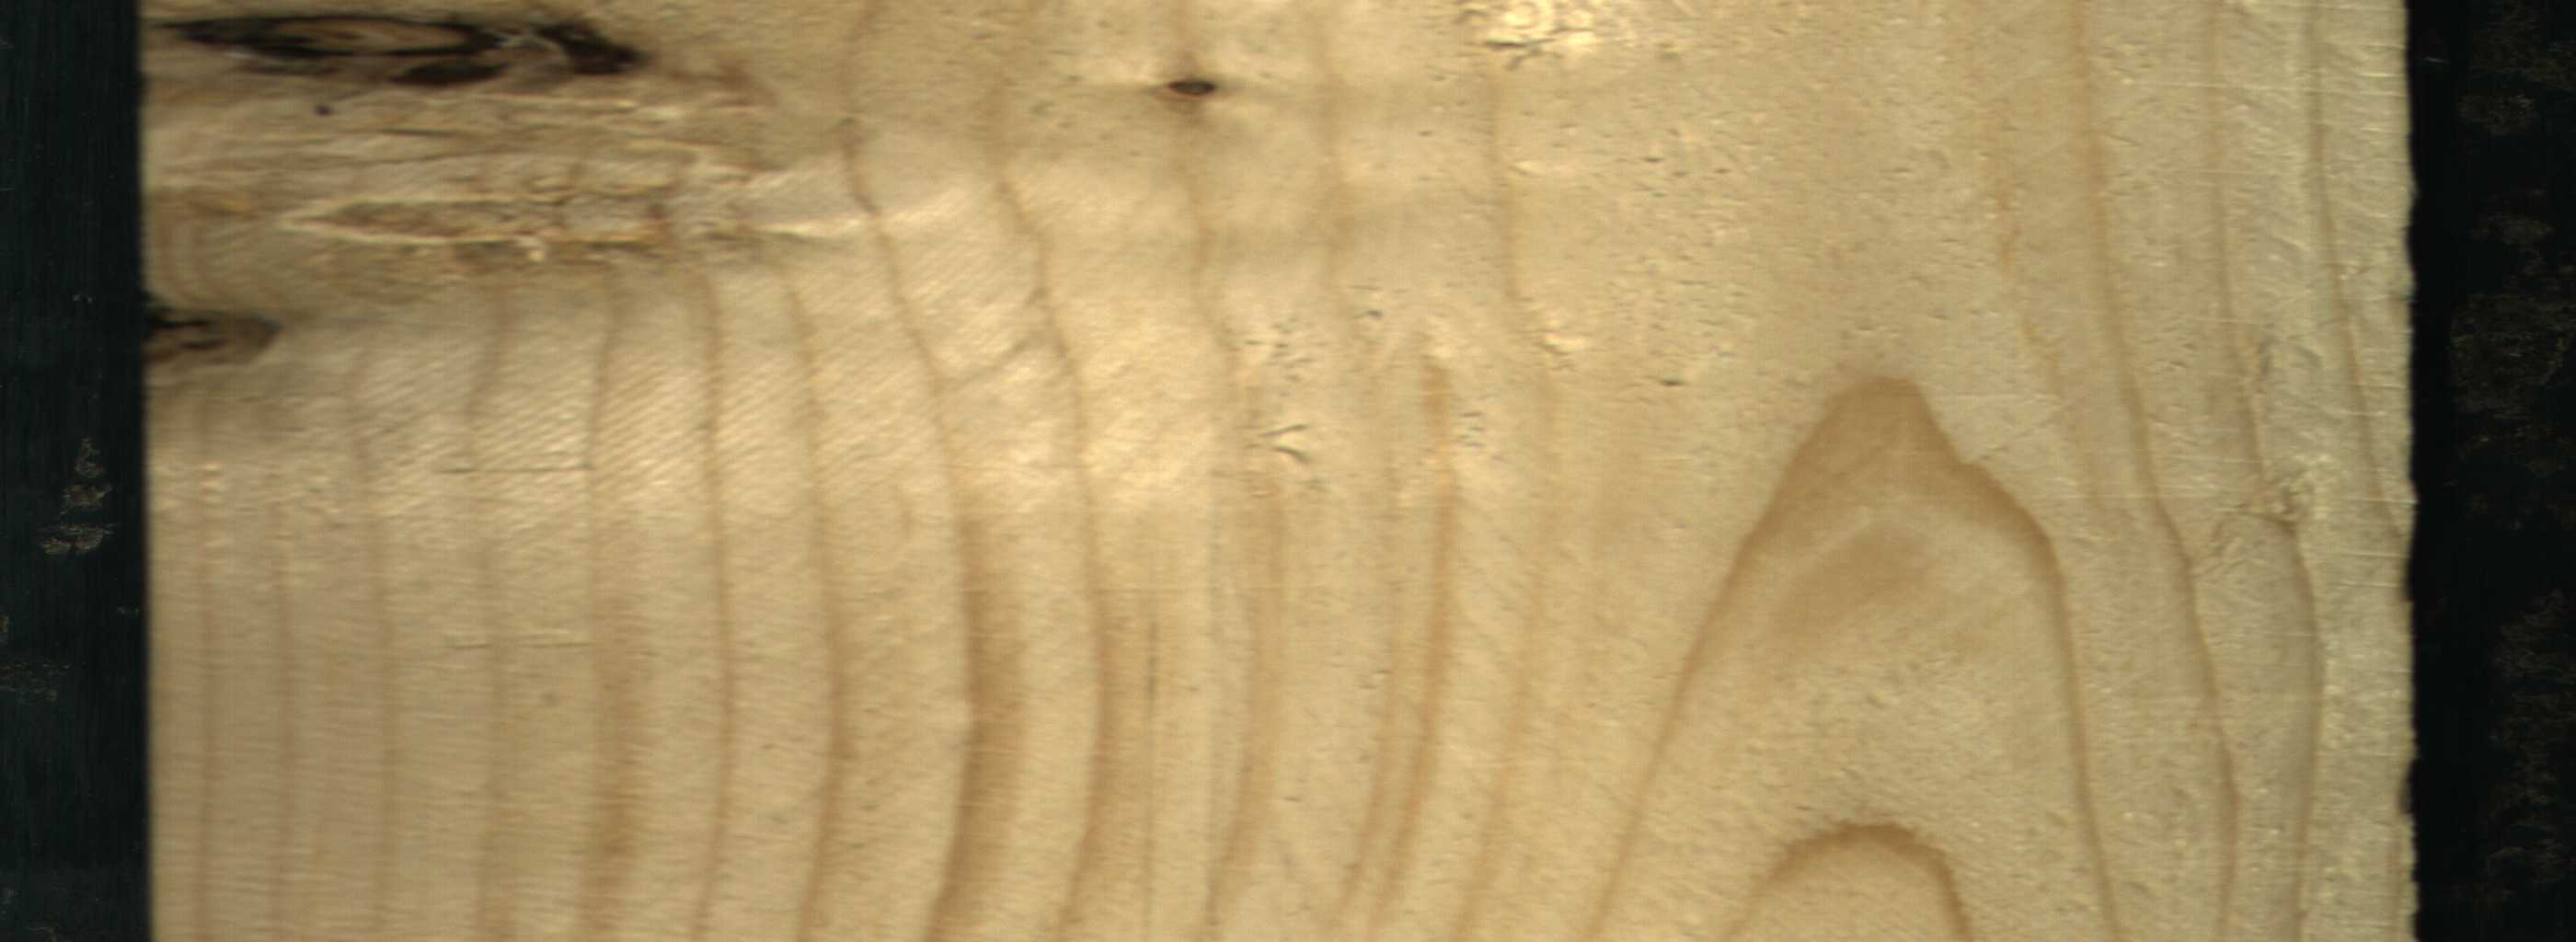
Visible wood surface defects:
Knot_missing
Dead_Knot
Live_Knot